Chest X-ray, PA view. Patient: 51 years old, sex F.
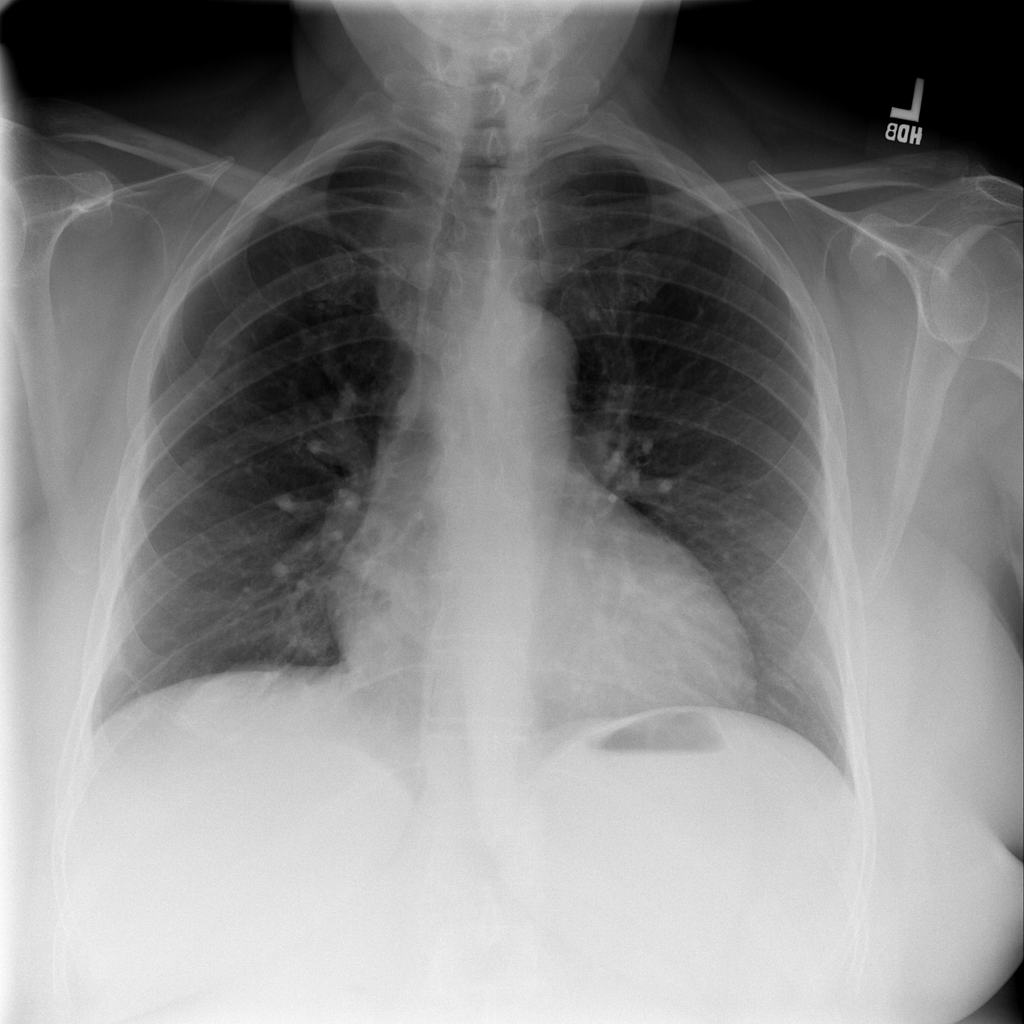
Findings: No Finding